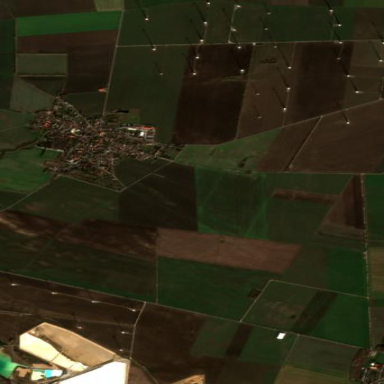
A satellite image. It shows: View of farmland.